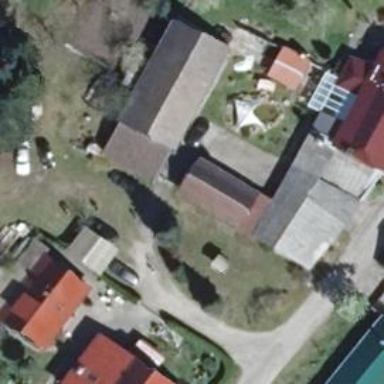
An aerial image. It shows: Flat roof building with grey roof.